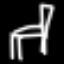
Label: chair